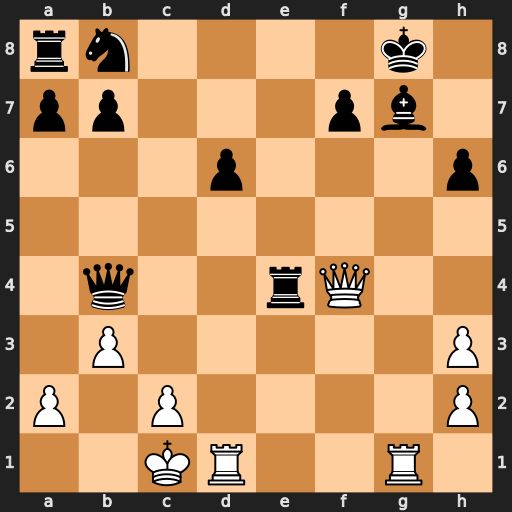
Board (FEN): rn4k1/pp3pb1/3p3p/8/1q2rQ2/1P5P/P1P4P/2KR2R1
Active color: w
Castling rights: -
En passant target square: -
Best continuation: Qf6 Rg4 Rxg4 Qxg4 Qd8+ Kh7 hxg4